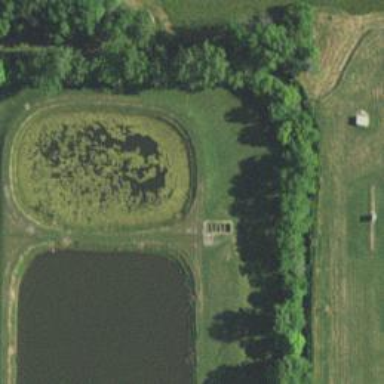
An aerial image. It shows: Body of wastewater.